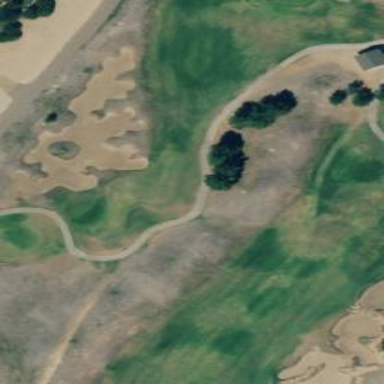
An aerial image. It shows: Well-maintained grass fairway on golf course.